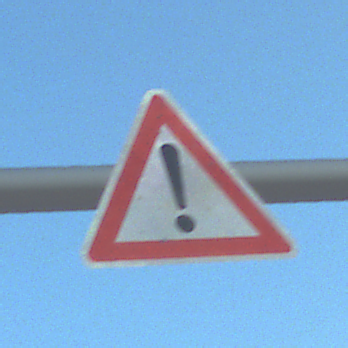
Verkehrszeichen: Gefahrenstelle
Umgebung: Outdoor, RoadRail
Tageszeit: SunriseSunset
Wetter: Clear
Licht: Natural
Jahreszeit: NotSpecified
Kontrast: HighContrast